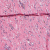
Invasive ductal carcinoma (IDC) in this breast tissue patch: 0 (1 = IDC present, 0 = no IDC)